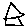
Label: house